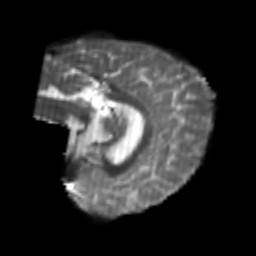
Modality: T2w
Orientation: sagittal
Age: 24
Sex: female
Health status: healthy
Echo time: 0.074 s